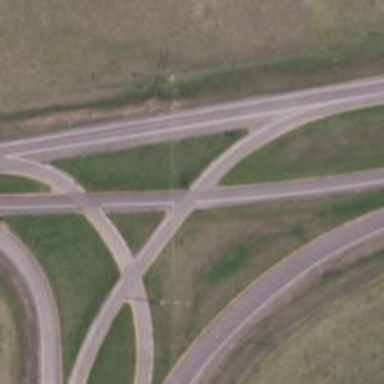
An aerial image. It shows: Secondary link road.